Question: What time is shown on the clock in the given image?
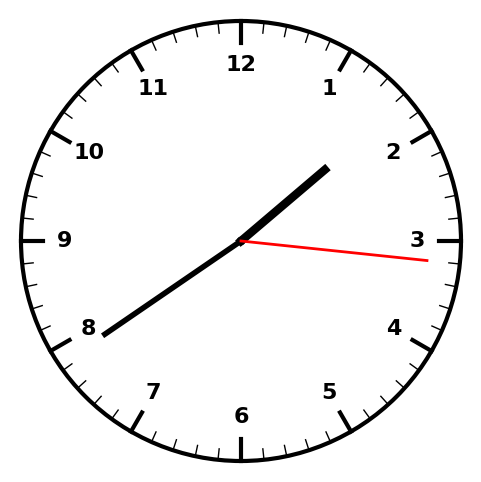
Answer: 01:39:16